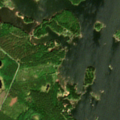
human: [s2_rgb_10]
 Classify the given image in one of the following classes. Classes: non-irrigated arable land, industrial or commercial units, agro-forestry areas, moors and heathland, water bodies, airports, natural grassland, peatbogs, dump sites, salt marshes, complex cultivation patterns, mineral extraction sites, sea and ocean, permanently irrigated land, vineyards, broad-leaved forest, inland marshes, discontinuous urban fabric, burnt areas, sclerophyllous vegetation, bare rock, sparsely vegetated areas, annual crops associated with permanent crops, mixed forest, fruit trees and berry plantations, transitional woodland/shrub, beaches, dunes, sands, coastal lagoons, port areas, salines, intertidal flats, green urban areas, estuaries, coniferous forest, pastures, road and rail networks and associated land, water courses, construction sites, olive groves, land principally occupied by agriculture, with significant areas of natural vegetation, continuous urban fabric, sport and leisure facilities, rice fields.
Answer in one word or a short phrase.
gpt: mixed forest, transitional woodland/shrub, sea and ocean